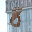
Label: 8